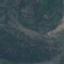
Land use / land cover: HerbaceousVegetation